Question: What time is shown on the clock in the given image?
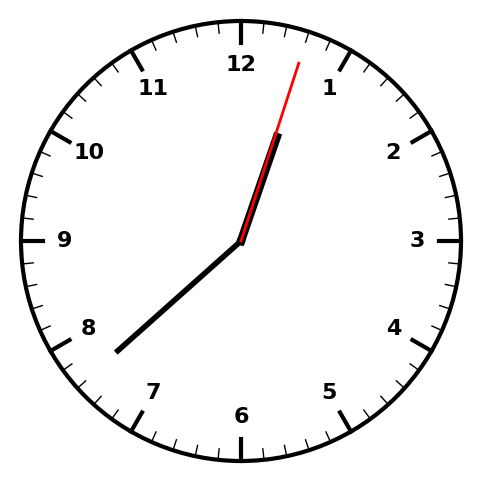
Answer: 12:38:03